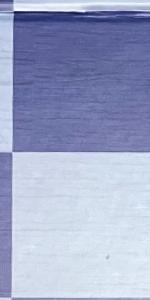
Label: Empty